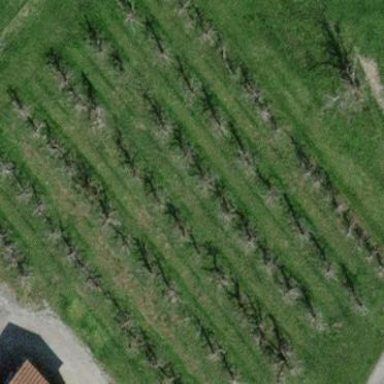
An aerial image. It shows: Orchard.